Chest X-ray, AP view. Patient: 60 years old, sex M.
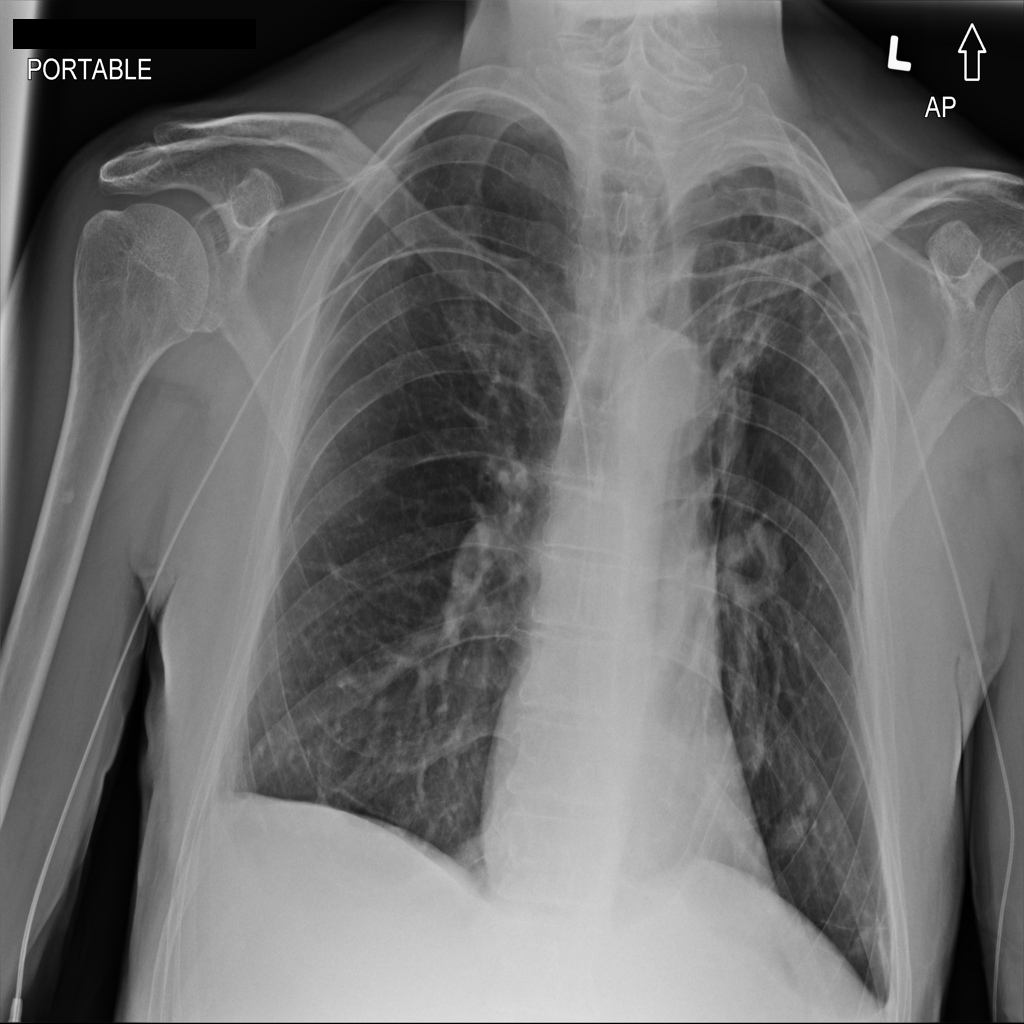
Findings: No Finding